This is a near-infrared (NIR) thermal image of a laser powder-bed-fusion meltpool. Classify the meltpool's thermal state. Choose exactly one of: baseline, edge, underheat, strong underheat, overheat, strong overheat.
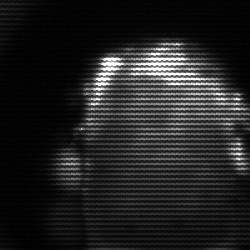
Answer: baseline